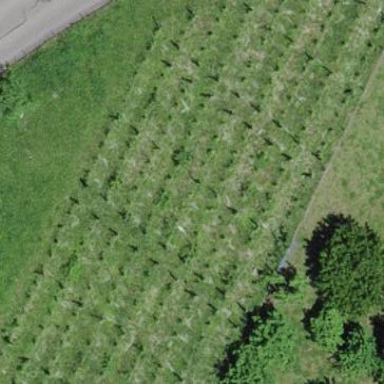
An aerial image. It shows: Vineyard with grape crops.